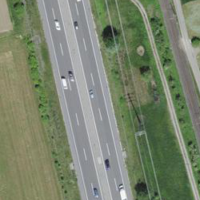
EUNIS habitat code: 57
Species observed at this site:
Medicago sativa